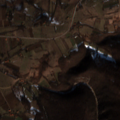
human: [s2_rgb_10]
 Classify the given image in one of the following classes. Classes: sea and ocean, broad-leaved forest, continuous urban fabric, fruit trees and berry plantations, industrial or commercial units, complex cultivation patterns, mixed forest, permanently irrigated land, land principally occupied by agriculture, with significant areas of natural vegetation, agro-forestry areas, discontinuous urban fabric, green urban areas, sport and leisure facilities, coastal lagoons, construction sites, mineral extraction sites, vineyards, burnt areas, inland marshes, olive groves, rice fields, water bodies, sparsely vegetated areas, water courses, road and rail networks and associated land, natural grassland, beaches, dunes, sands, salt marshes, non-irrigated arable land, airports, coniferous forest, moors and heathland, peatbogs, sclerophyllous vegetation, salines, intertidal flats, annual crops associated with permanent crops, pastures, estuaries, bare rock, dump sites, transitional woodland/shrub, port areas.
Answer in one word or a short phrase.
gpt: complex cultivation patterns, broad-leaved forest